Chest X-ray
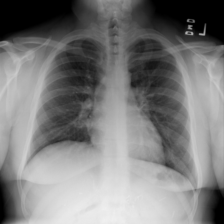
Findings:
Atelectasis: negative
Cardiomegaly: negative
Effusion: negative
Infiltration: negative
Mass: negative
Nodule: negative
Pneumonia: negative
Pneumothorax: negative
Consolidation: negative
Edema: negative
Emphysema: negative
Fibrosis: negative
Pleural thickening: negative
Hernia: negative